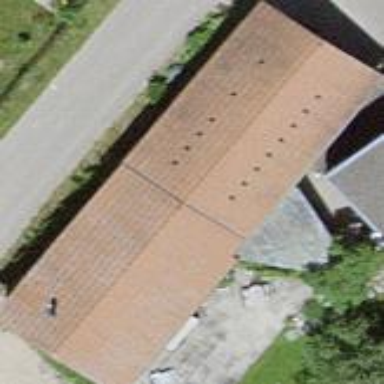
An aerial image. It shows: Garage building.